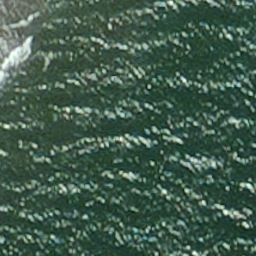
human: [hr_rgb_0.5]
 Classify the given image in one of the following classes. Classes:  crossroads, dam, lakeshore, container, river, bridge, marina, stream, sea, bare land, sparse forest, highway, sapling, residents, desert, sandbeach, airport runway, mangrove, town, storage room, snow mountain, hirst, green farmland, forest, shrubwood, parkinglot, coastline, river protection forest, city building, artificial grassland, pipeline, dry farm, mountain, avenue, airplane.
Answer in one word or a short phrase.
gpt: sea